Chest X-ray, AP view. Patient: 27 years old, sex F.
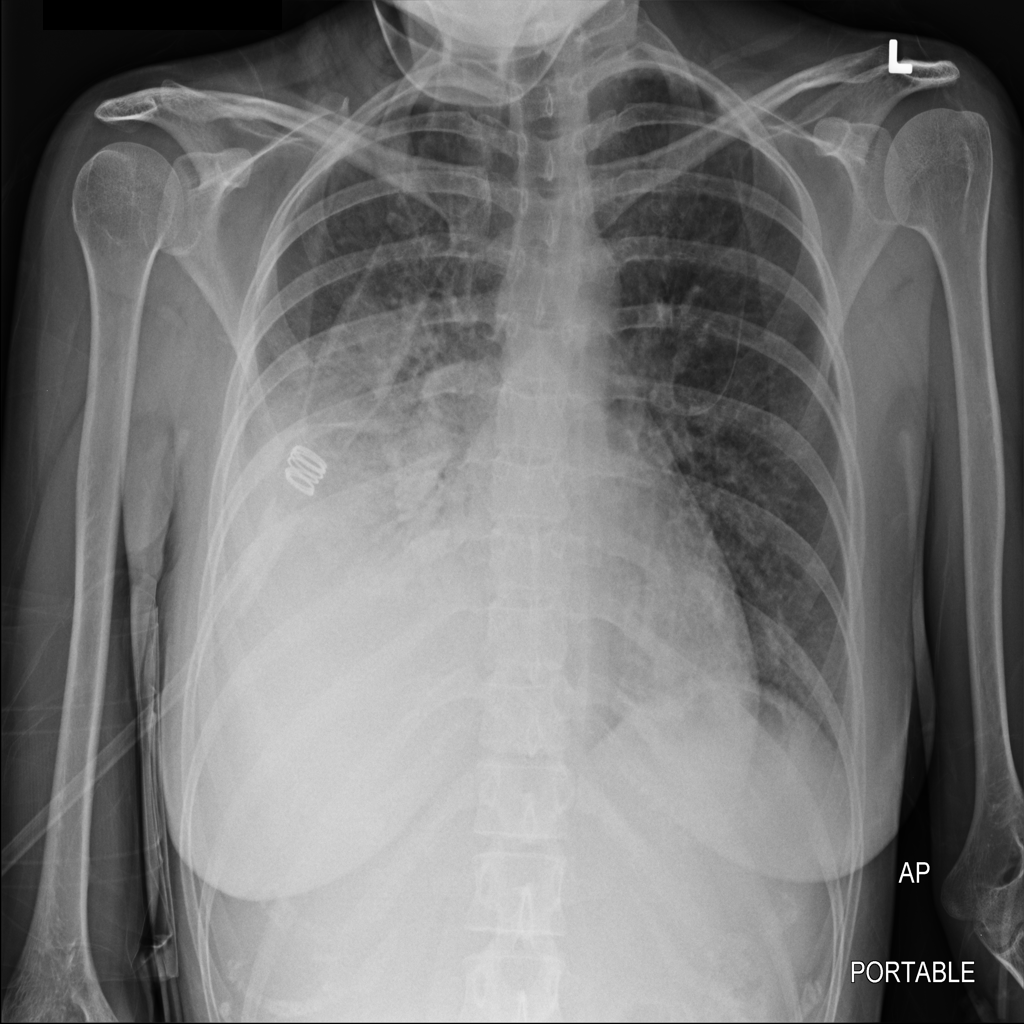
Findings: Atelectasis, Consolidation, Effusion